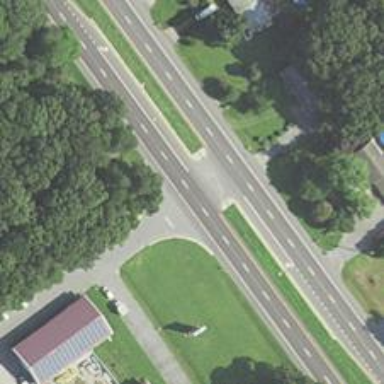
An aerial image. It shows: Trunk link highway.